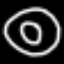
Label: donut